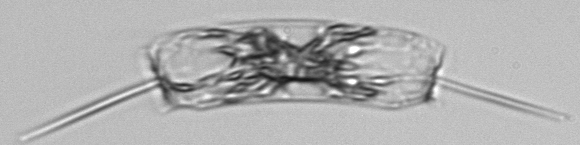
Label: Ditylum_brightwellii